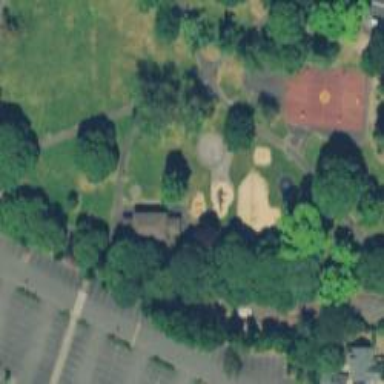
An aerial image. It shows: Playground area for leisure activities on the land.